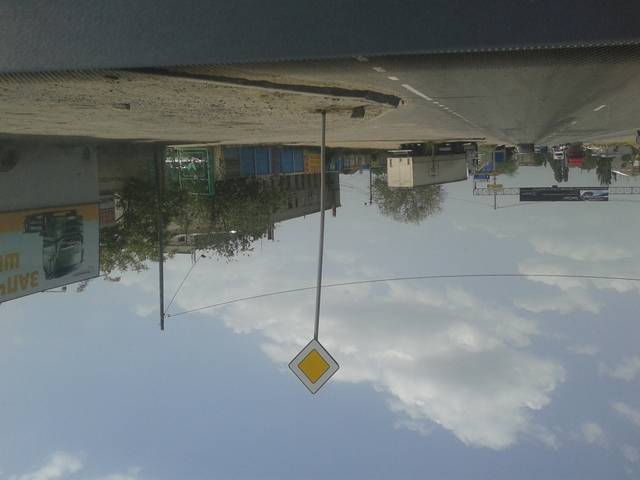
Region: Russia
Coordinates: 48.704, 44.446